Field crop: tomato
Growth stage: 1
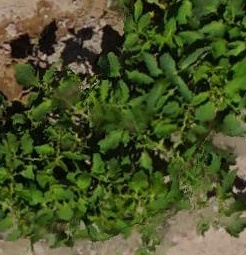
Species: tomato